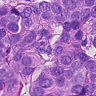
Metastatic tissue present: yes